Question: I want to guide an image through a path. The scroll down of browser should bring the image down the path, and the scroll up of browser should make the image to trace back its path.
Here is an example of what I would like to acheive:
I want to guide that bug down the path as the user scrolls down through the article on the page and make it retrace its path when the user scrolls up (The bug's head will always be in the direction of motion).
How can I achieve this using jQuery and javascript?
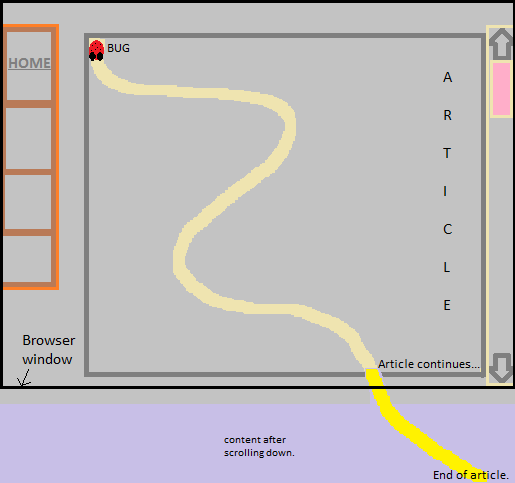
Answer: You'll need to calculate the path you intend to use, and then bind a function to the scroll event that moves the image based on the distance scrolled, something like :
'''
$(window).on('scroll', function(e) {
var S = $(this).scrollTop(), // scrolled distance
T = 10 + (S/24), // value for Top
L = 10 + Math.abs(Math.sin(S/400)*50); // value for Left
$("img").css({top: T+'%', left: L+'%'}); //set CSS
});
'''
<URL>